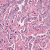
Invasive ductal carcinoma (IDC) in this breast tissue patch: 1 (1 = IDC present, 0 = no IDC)